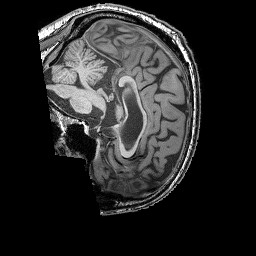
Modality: T1w
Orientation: sagittal
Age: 40
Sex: male
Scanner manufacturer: siemens
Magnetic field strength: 3 T
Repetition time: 2.25 s
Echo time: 0.00411 s